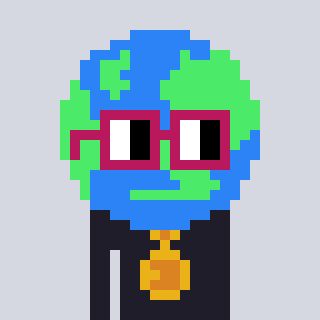
a pixel art character with square dark red glasses, a earth-shaped head and a grayscale-colored body on a cool background